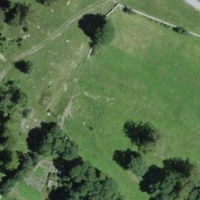
EUNIS habitat code: 24
Species observed at this site:
Vanessa cardui